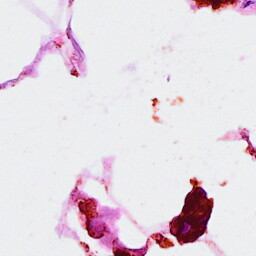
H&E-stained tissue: Breast